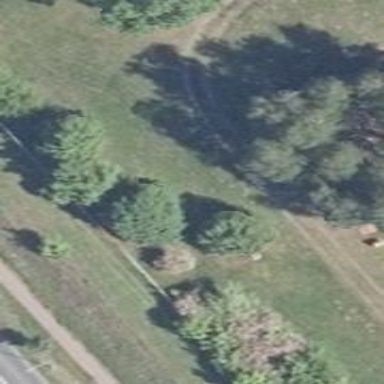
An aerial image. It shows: Single tag "natural: tree."